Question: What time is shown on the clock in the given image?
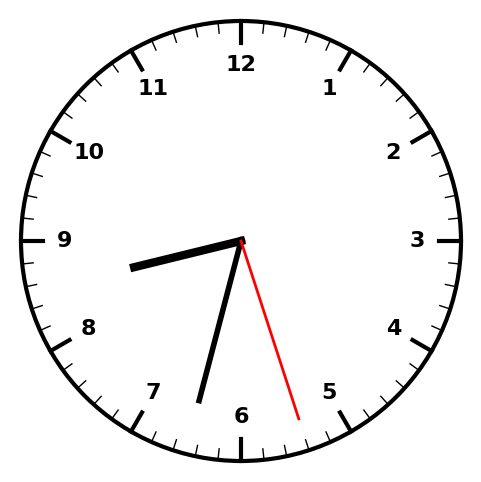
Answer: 08:32:27